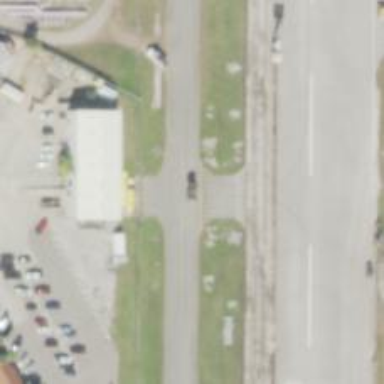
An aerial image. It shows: View of taxiway at the airport.